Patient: sex M, age 51
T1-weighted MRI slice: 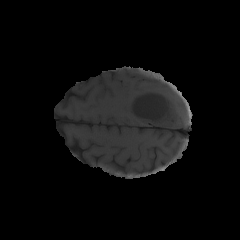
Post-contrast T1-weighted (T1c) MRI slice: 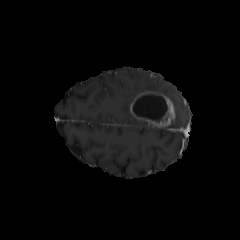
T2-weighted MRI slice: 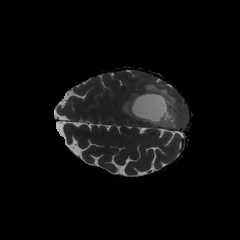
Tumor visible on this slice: yes
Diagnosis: Glioblastoma, IDH-wildtype
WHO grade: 4